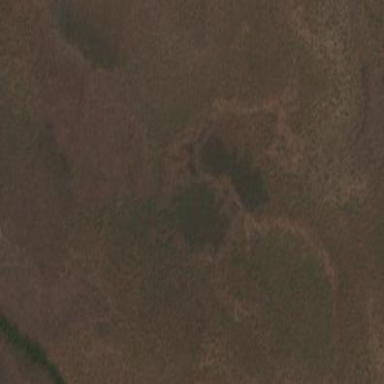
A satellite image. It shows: Bog wetland area with bare ground vegetation cover.